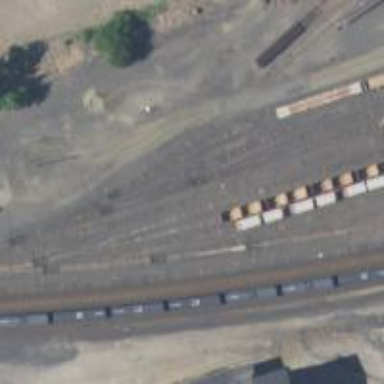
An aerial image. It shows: Railway yard in service.